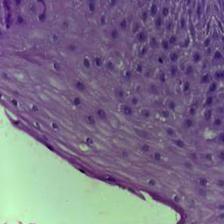
Diagnosis: OSCC